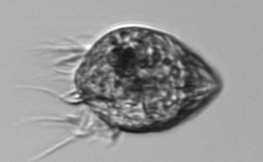
Label: Strombidium_morphotype1